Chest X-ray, AP view. Patient: 50 years old, sex F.
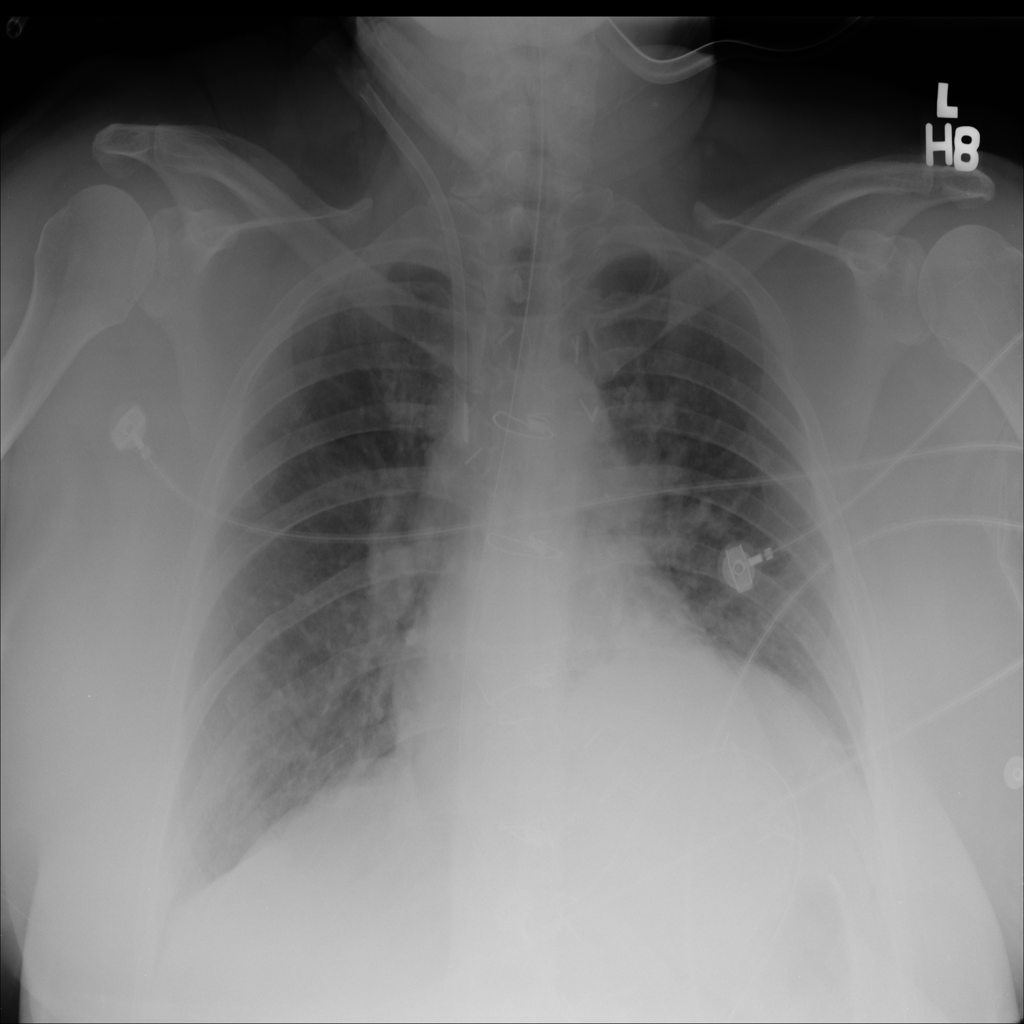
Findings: No Finding